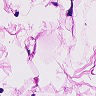
Metastatic tissue present: no